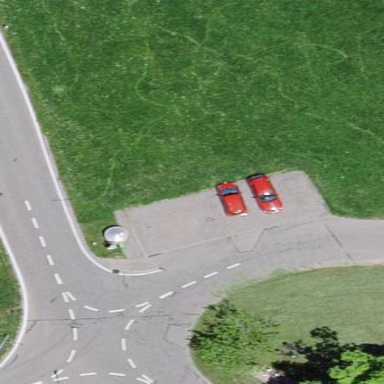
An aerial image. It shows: Parking area with surface.